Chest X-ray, AP view. Patient: 60 years old, sex F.
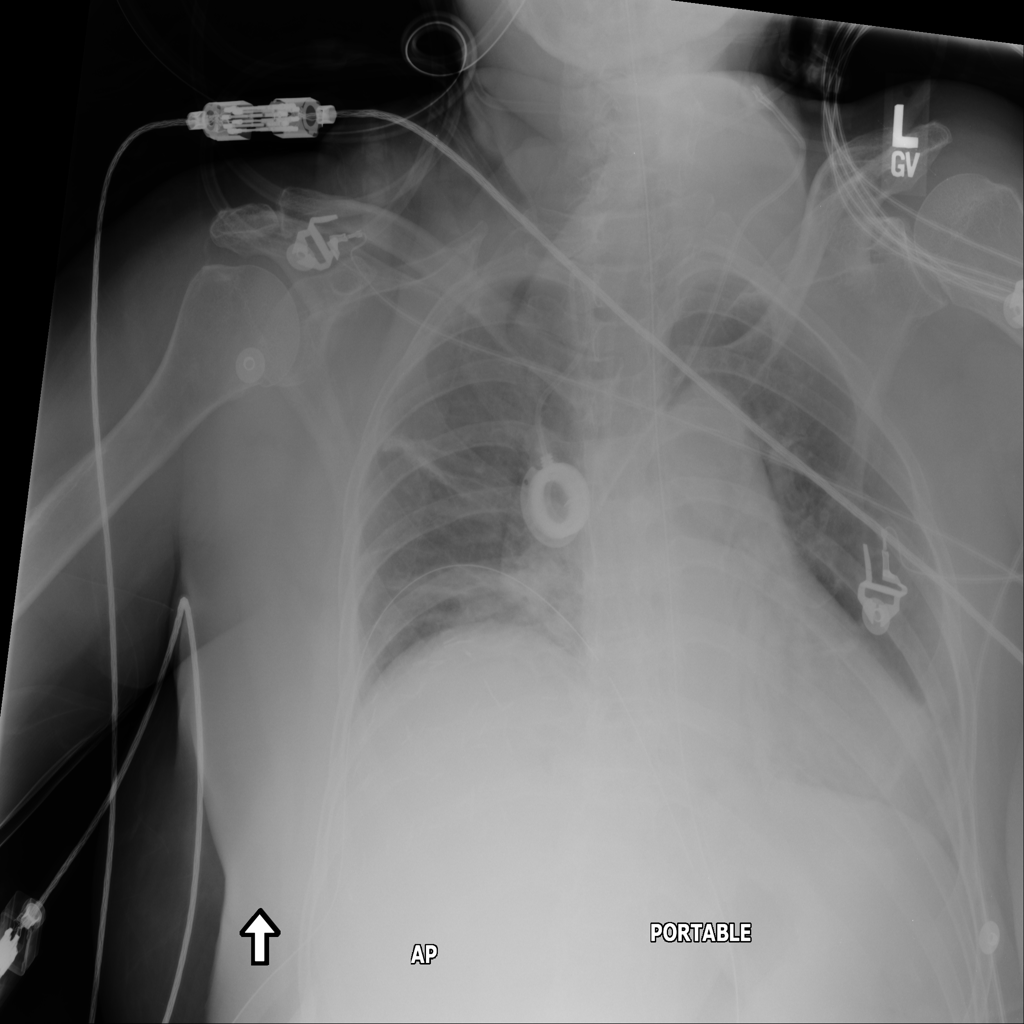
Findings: No Finding